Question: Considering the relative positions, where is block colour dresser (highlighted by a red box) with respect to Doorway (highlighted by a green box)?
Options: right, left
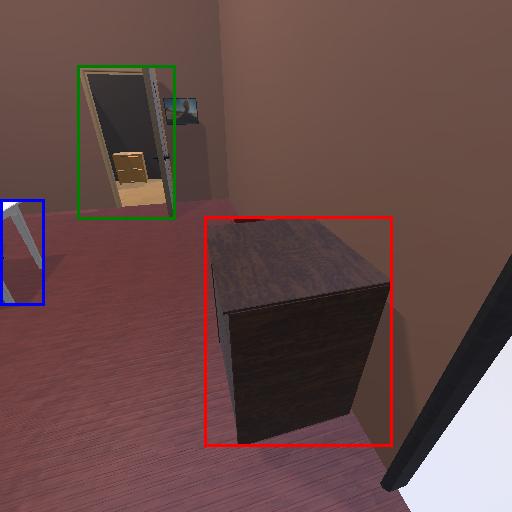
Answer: right